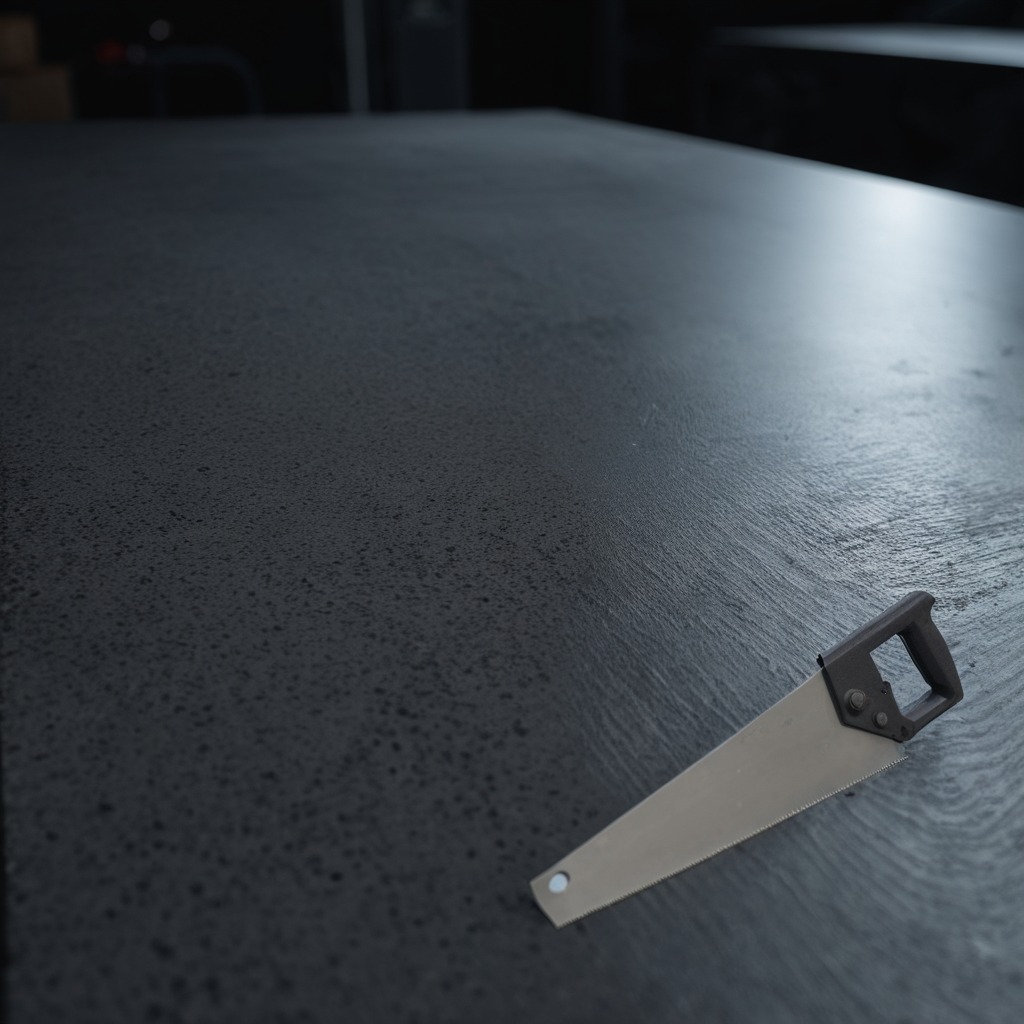
A handheld metal saw is lying on a clean granite table inside a workshop at night dim ambient light soft shadows worn but